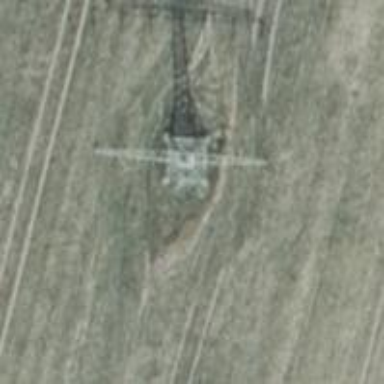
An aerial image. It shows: Power tower.